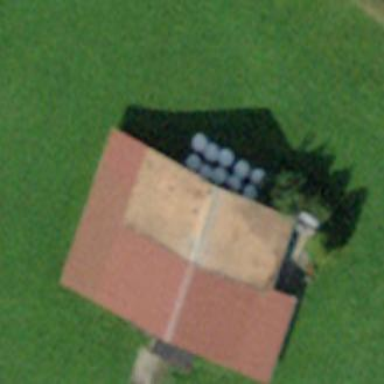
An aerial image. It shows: Rural barn.